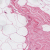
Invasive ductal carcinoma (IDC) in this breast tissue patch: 0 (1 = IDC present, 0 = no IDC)